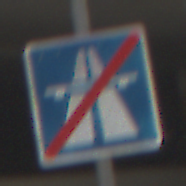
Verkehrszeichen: EndeAutbahn
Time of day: Midday
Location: Roofed (Urban)
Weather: Overcast
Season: NotSpecified
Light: Artificial